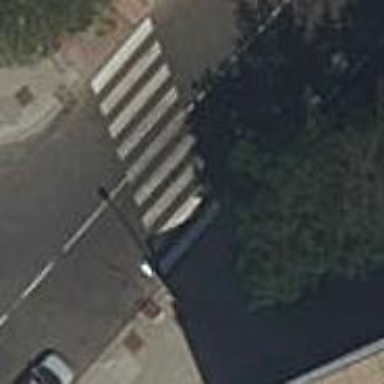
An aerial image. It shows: Sidewalk along the footway.